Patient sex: M
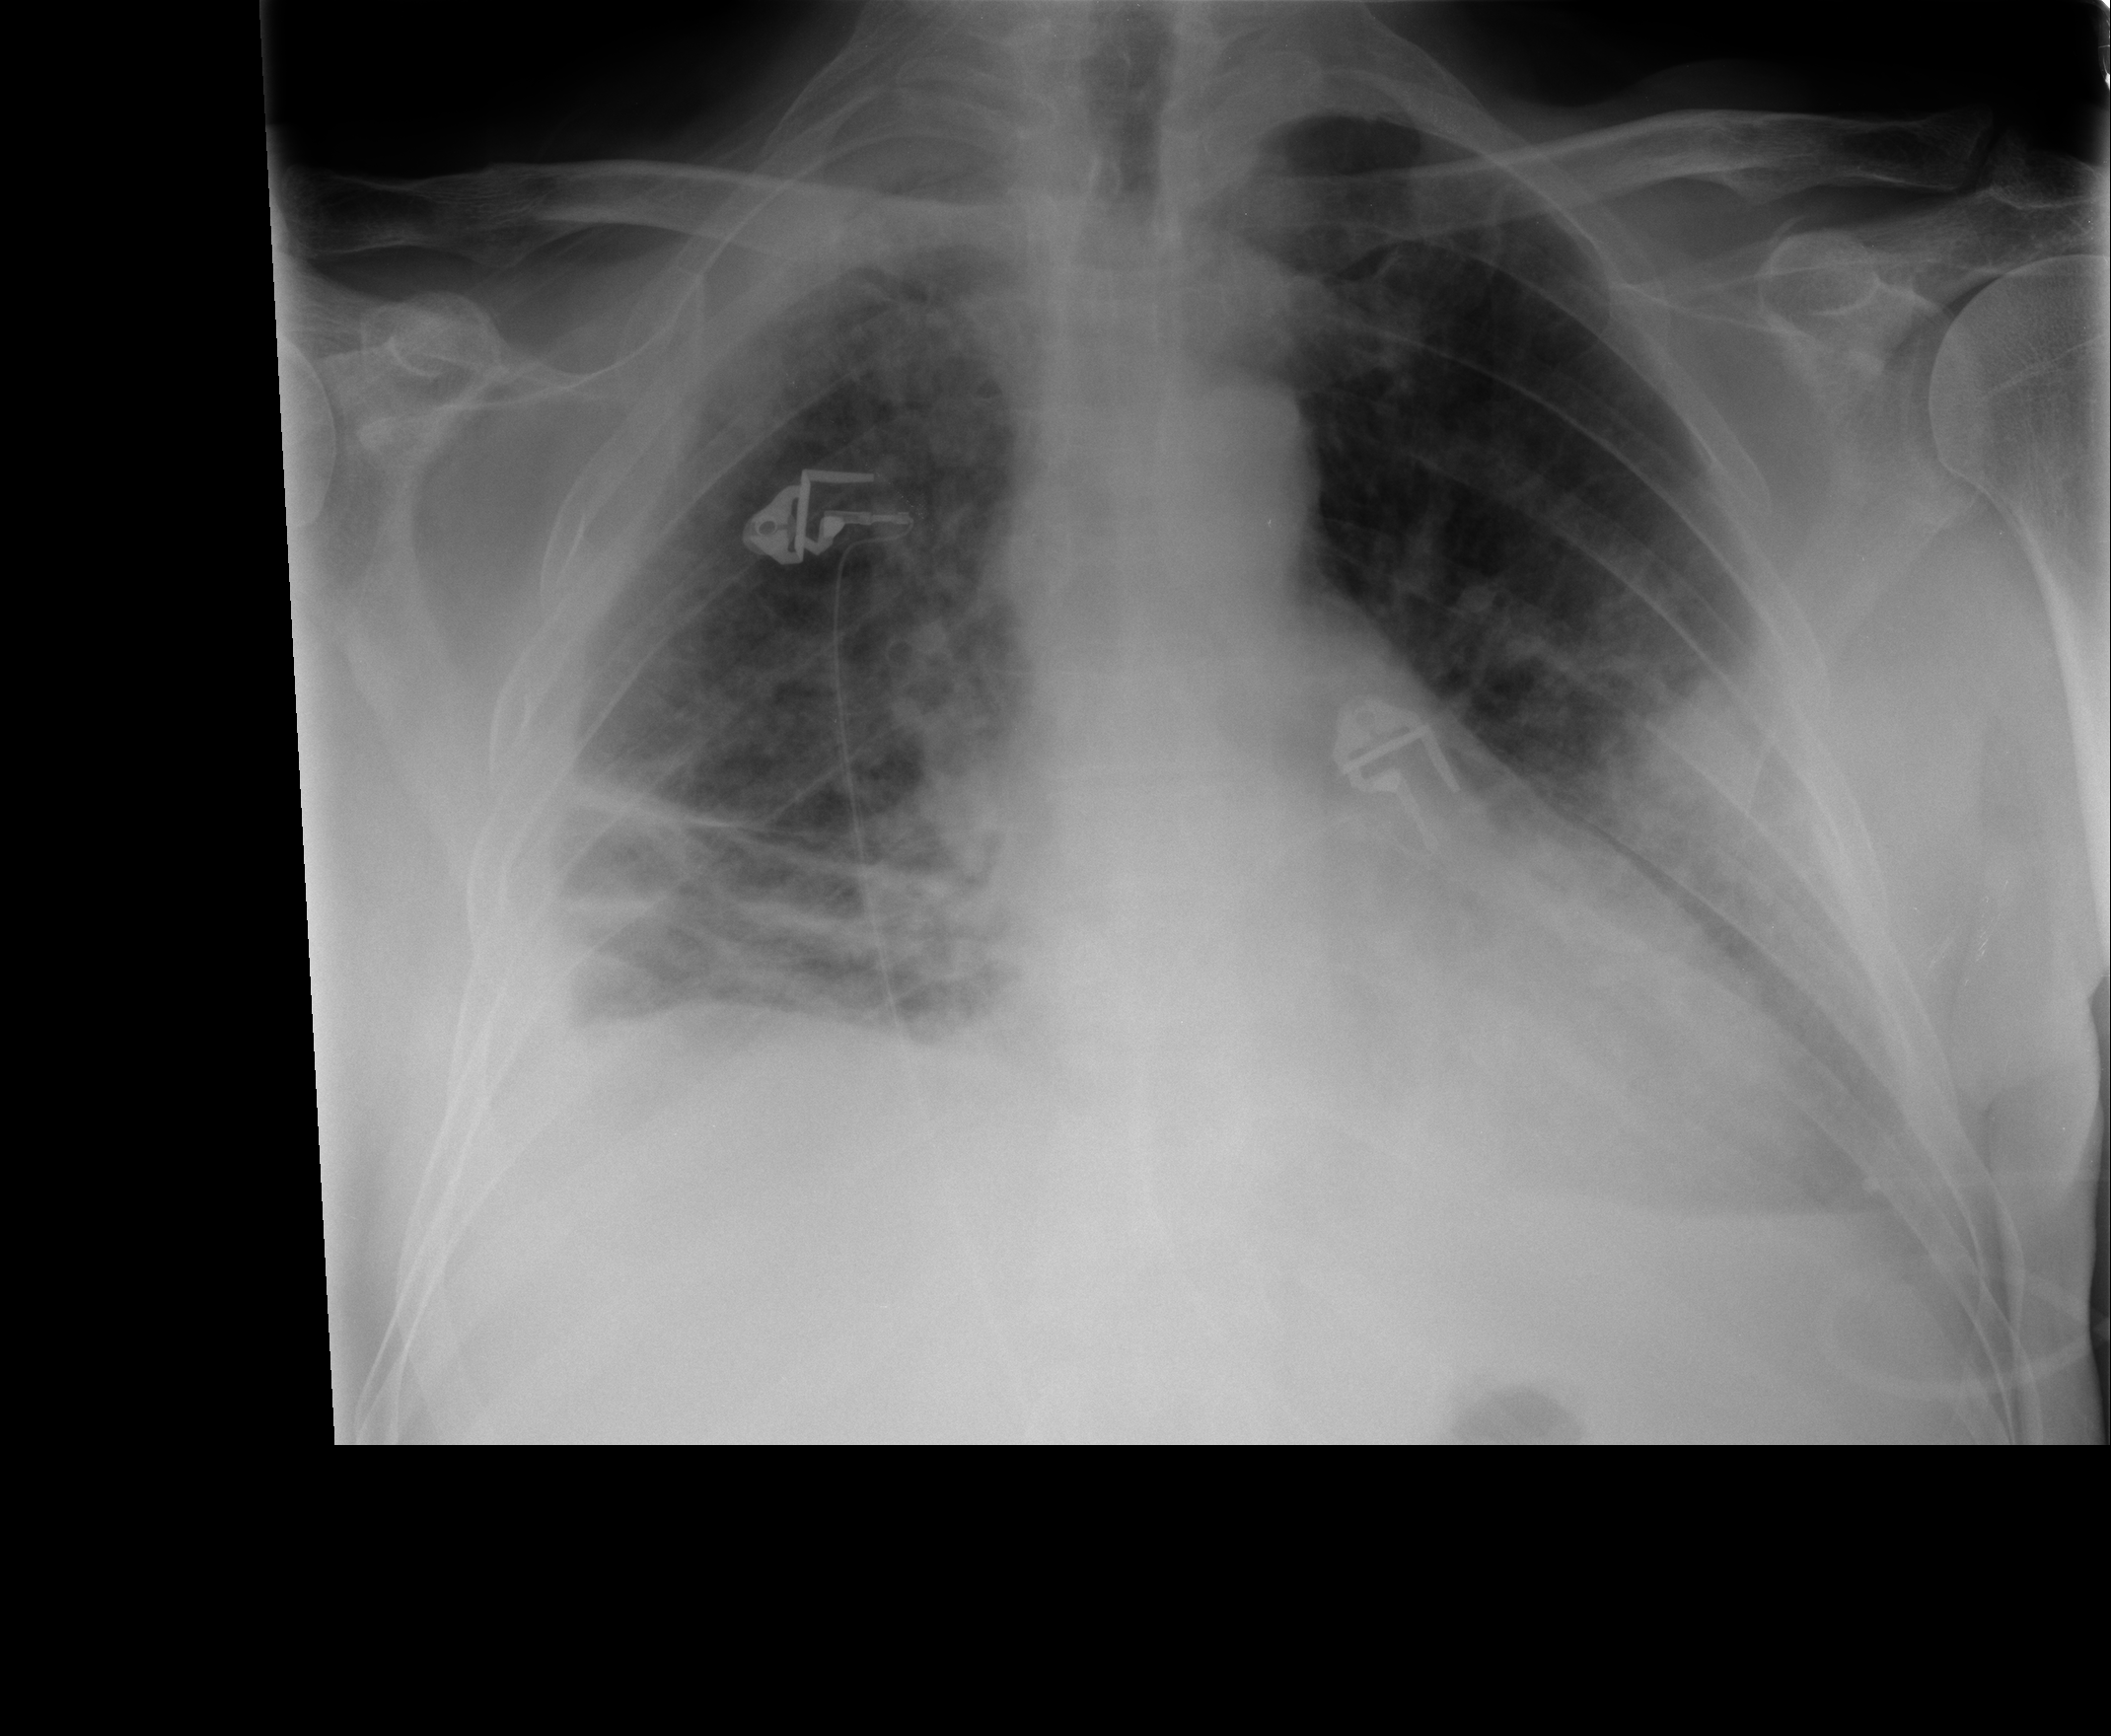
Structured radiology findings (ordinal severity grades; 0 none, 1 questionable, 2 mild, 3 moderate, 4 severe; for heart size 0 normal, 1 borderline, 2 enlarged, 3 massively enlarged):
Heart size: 1
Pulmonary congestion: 2
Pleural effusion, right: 2
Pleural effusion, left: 2
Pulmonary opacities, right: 2
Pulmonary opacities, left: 2
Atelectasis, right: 2
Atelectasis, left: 2